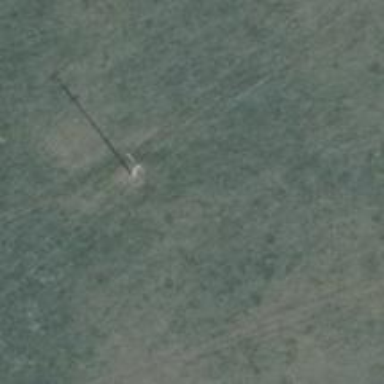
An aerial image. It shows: Power pole.